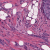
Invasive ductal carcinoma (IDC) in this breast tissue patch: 1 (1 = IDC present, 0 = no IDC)